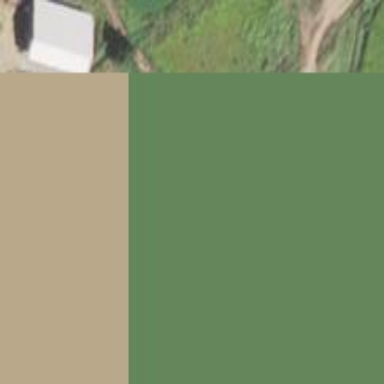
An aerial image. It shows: Rural barn.